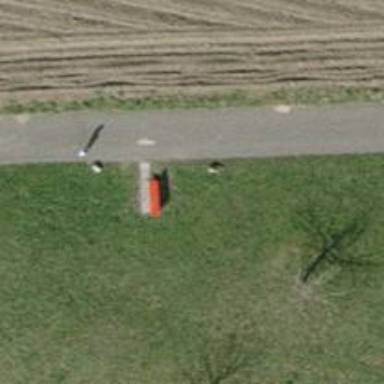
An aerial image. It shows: Red bench.